Aerial crown-view tile of a tropical tree (Barro Colorado Island, Panama), acquired 20250818:
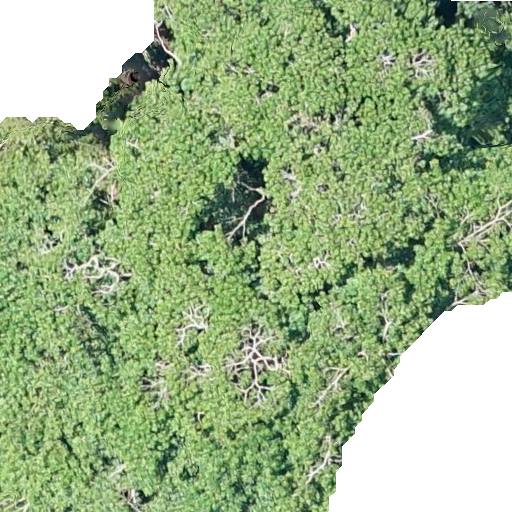
Species: Hura crepitans
GBIF accepted scientific name: Hura crepitans
Crown area: 476.267 m²